Question: What i mean by blinking, is that the object is instantly move(change) to another (specific)position but not slowly or without showing the path of movement? its like popping out to another position

the box are the positions, when press right the object goes to next position to the right and when press left the object goes to next position to the left.
'''
public float speed;
'''
'if (Input.GetKey (KeyCode.LeftArrow))'
'transform.Translate (new Vector3 (-speed, 0, 0) * Time.deltaTime);'
'if (Input.GetKey(KeyCode.RightArrow))'
'transform.Translate (new Vector3 (speed, 0, 0) * Time.deltaTime);'
How do i do this with my code?
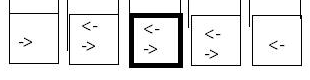
Answer: If what you want is to move instantly an amount to the left and to the right according to the user input, you can use GetKeyDown insted of GetKey to just make "one move" each time the key is pressed.
But if you want to leave the key pressed and see it move amount every time you can use a timer and just move when time has passed since the last move. Making it "blink" like you say. Something like this:
'''
public float speed = 10;//the x amount moved
public float timeToMove = 0.5f; //the t time to "blink"
private float timer;
void Start () {
timer = timeToMove; //initially you can move
}
void Update () {
//add time to the timer
if(timer < timeToMove){
timer += Time.deltaTime;
}
if(Input.GetKey(KeyCode.A)){
//only move if the time has passed
if (timer >= timeToMove){
transform.Translate (new Vector3 (-speed, 0, 0) * Time.deltaTime);
timer = 0; //reset the timer
}
}
}
'''
In this case the object moves to the left every 0.5 seconds making it blink. You can do the same for the right and you can set the speed and time to make it move as you like.
Hope this helps.